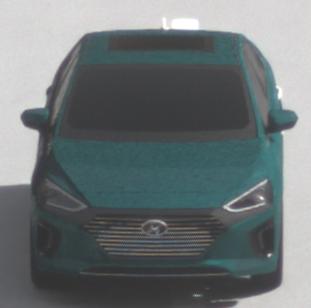
Make: Hyundai
Model: IONIQ Hybrid
Detailed model: IONIQ (AE) Hybrid
Model produced from: 2016/10
Model produced until: 2018/08
Doors: 5
Color: blue
Road condition: dry road
Daytime: morning or afternoon
Contrast: low contrast